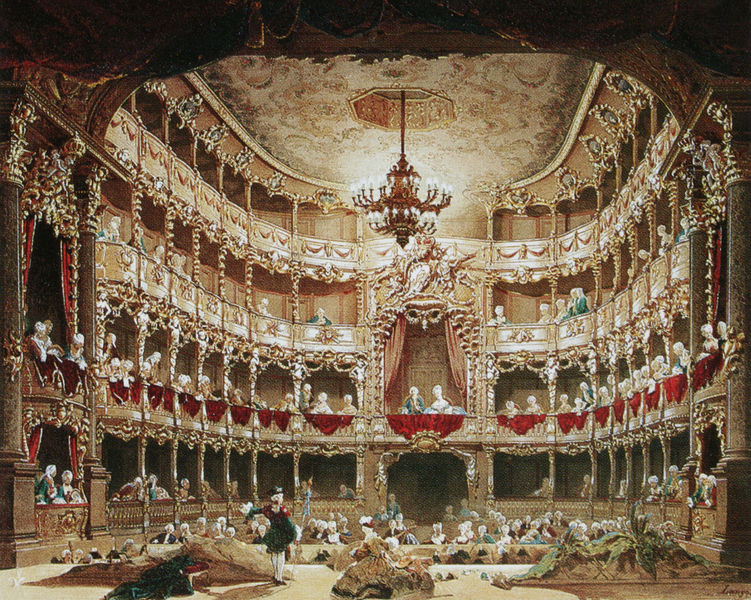
Titel: Vorstellung im Alten Residenztheater vor Kurfürst Max III. Joseph
Künstler: Julius Lange
Schlagwörter: blau, gemälde, mann, schatten, weiß, aquarell, grün, menschen, ocker, abend, damen, frau, geste, holz, kleider, licht, säule, säulen, zeichnung, rot, beige, leute, menge, muster, tanz, gericht, arm, barock, samt, innenraum, vorhang, öl, boden, gold, adel, decke, innen, paar, rokkoko, aufführung, bühne, konzert, oper, orchester, publikum, theater, rokoko, vornehm, adelige, perücke, zuschauer, zuschauerinnen, grafik, besucher, empore, loge, rang, saal, vorstellung, kaiser, könig, dekoration, ornamente, verzierung, lciht, kerzen, kronleuchter, leuchter, lüster, stuck, balkone, logen, ränge, zuschauerraum, strümpfe, maske, balustrade, seil, stich, karrikatur, scharz, festlich, fürst, wappen, dekce, empfang, verbeugung, etagen, kulisse, königin, wien, prunk, schauspieler, bemalung, eule, kitschig, emporen, ballsaal, prunkvoll, diva, draperien, cuvillier, königsloge, münchn, kabinen, weiss rot, schaupeieler, cuvillie, fürs, vorbeugung, herrscherloge, löster